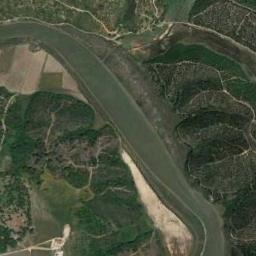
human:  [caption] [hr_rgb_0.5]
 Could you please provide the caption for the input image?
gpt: A curved light green river with approximately two inner right angles, With white sandy land near the river, And green and tan mixed land and green forest on both sides .

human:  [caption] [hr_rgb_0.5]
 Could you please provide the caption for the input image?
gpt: The dark green river goes through the mountainous area covered with some vegetation .

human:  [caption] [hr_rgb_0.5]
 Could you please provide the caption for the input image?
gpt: There are many trees on either side of the river .

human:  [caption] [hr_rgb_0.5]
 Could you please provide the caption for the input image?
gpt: The river goes through farmland and trees .

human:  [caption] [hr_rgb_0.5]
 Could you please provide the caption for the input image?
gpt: There are some green forests and meadows near the river .